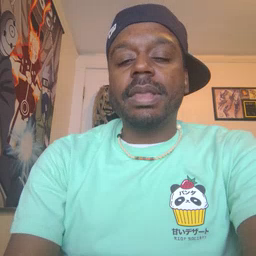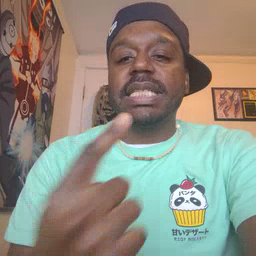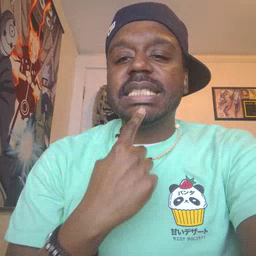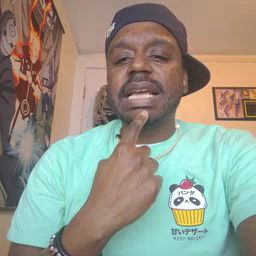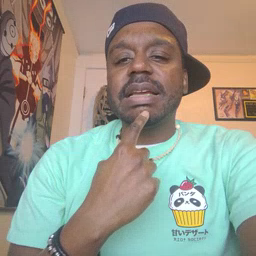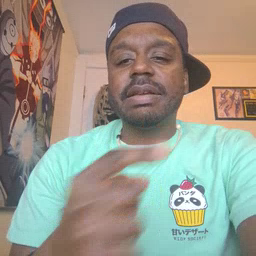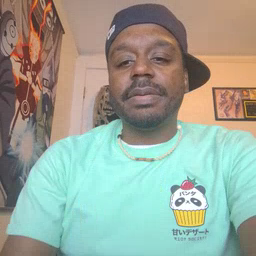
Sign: say